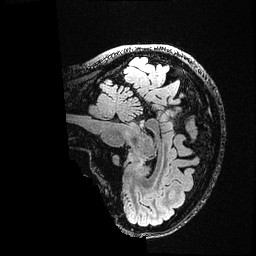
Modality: FLAIR
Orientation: sagittal
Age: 36
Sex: female
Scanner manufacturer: ge
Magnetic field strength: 3 T
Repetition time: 4.802 s
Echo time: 0.1171 s